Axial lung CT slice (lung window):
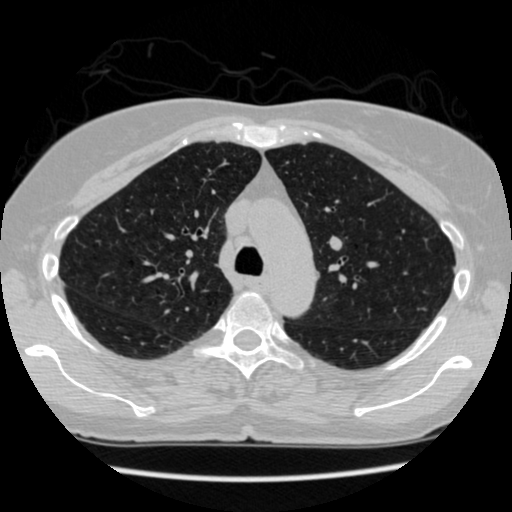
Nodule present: no